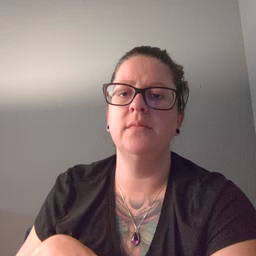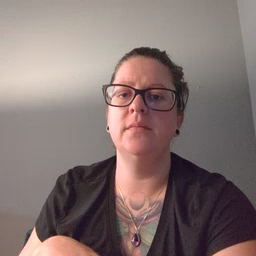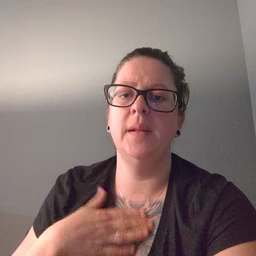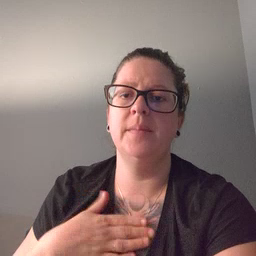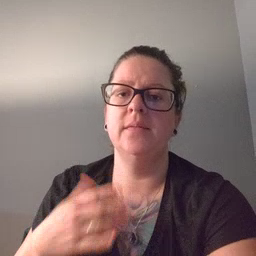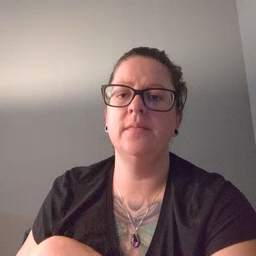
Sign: happy